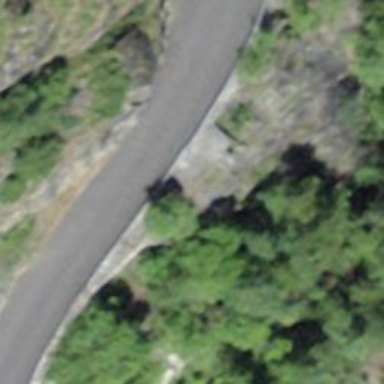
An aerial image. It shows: Asphalt service road.